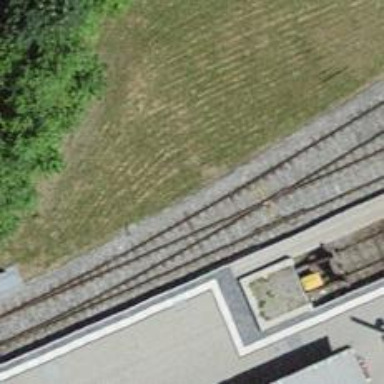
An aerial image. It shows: Railway yard with one track. The railway is electrified with contact line.